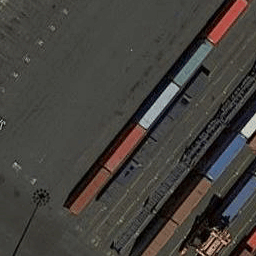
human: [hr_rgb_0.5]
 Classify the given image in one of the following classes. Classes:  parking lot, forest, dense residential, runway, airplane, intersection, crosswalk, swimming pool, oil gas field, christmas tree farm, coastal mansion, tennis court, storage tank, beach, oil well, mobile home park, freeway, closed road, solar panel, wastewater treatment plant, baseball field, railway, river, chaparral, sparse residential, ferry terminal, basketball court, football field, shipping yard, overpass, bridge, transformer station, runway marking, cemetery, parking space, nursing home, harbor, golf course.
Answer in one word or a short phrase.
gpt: shipping yard